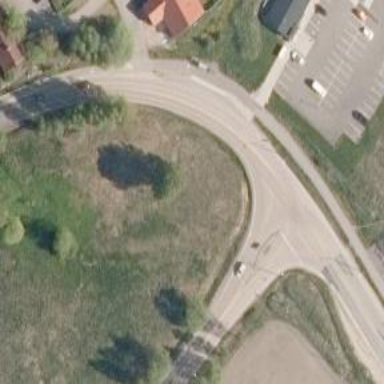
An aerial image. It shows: Asphalt road with primary link designation.